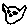
Label: cat